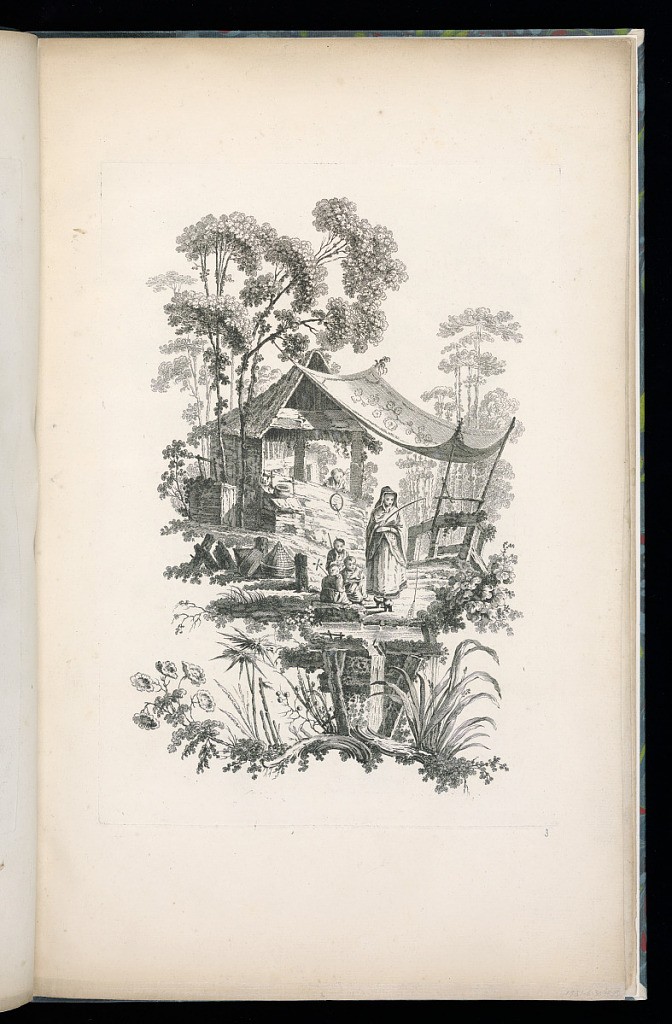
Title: A Woman Fishing with Children
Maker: Jean-Baptiste Pillement, French, 1728–1808
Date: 1760-1775
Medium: Etching on paper
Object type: Print
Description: A chinoiserie-style design for a panel after Jean Pillement, depicting a woman fishing in a small body of water, with four children. The woman and three of the children stand in a landscape under a canopy, in front of wooden structure with a roof, where a fourth child look out of the window. The figures and the roofed structure are in a landscape surrounded by trees, plants and flowers. A small waterfall runs from the pool of water to a vignette of rococo-style ornament below, decorated with fronds and flowers and plants.